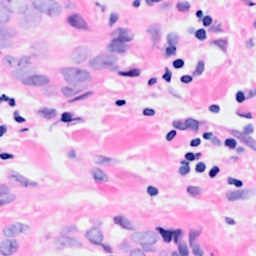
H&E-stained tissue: Breast